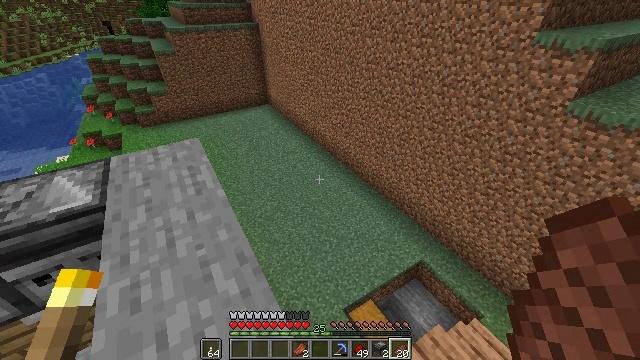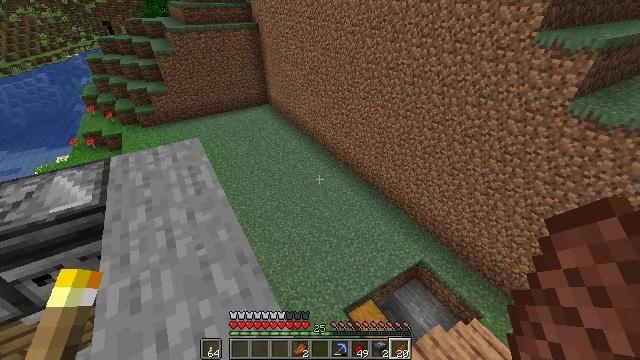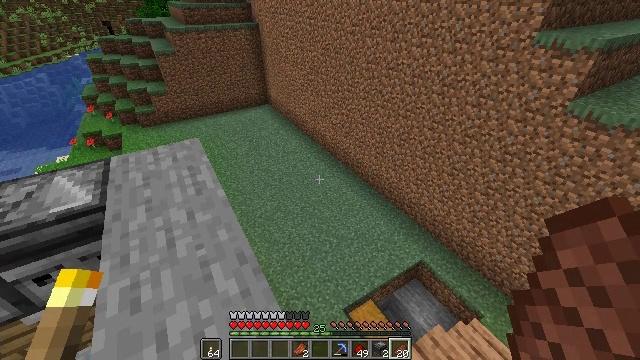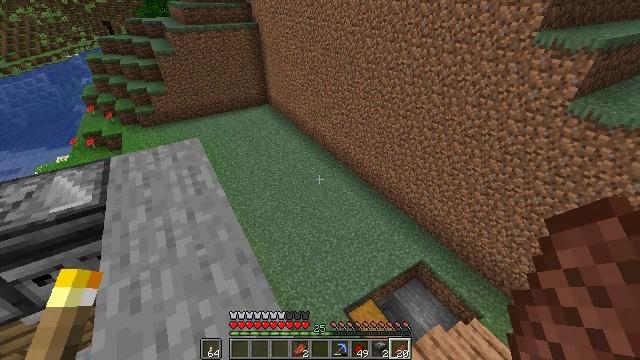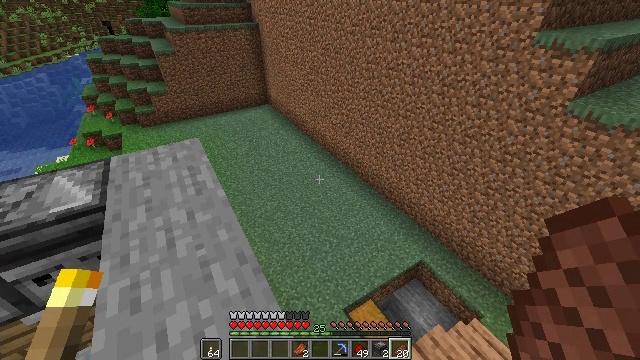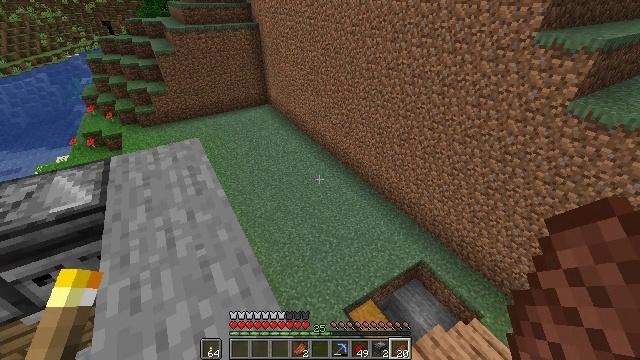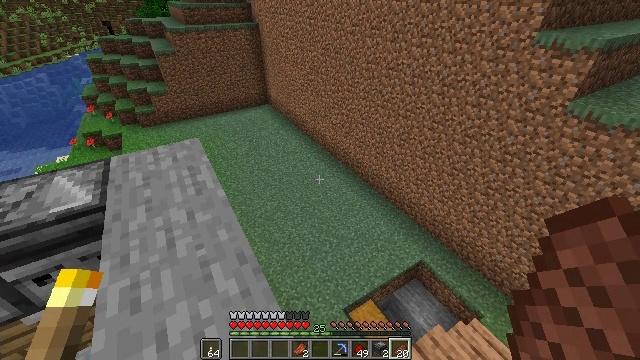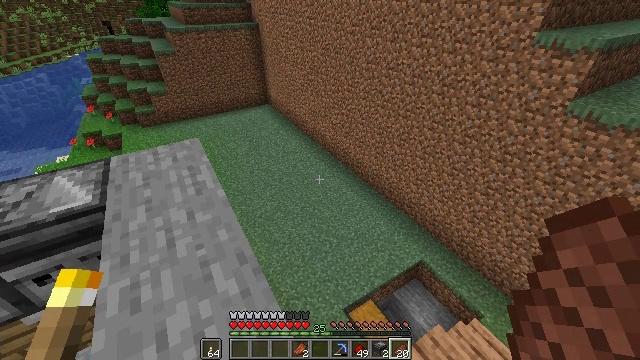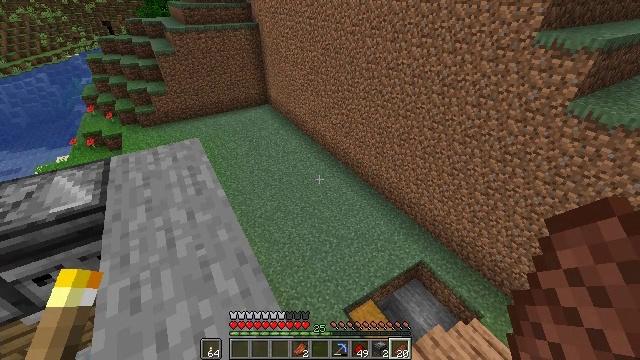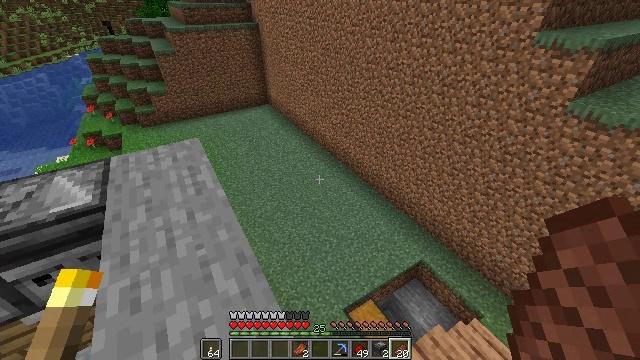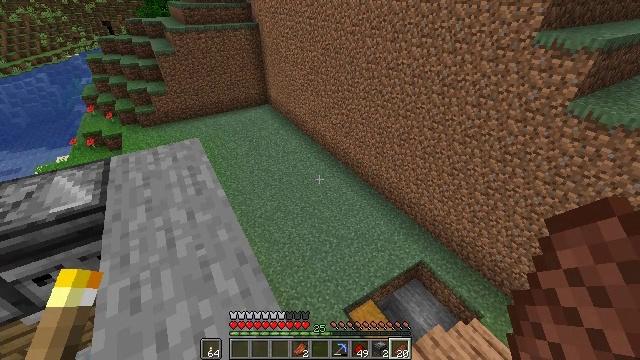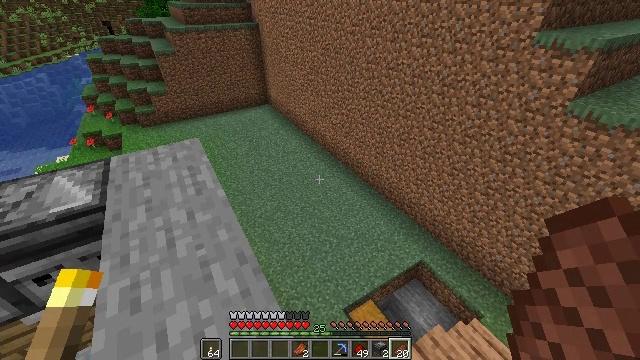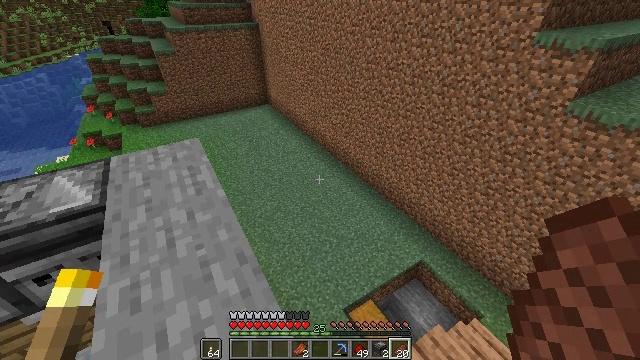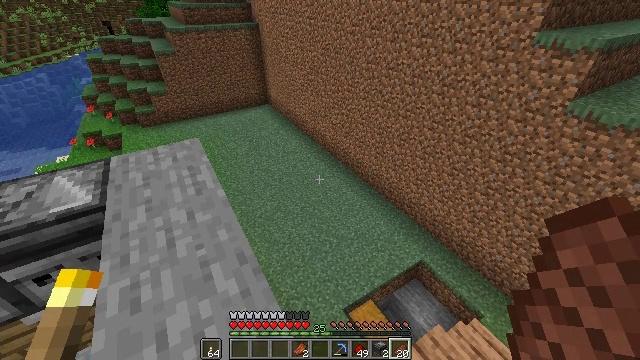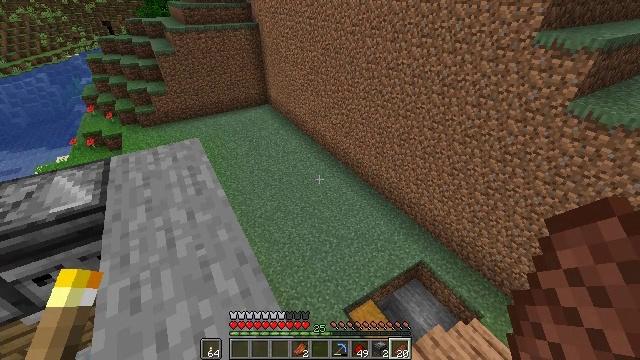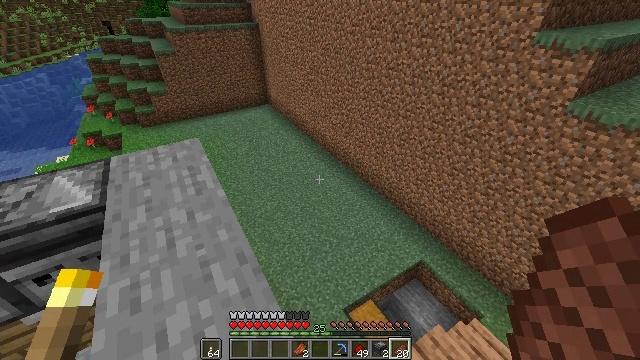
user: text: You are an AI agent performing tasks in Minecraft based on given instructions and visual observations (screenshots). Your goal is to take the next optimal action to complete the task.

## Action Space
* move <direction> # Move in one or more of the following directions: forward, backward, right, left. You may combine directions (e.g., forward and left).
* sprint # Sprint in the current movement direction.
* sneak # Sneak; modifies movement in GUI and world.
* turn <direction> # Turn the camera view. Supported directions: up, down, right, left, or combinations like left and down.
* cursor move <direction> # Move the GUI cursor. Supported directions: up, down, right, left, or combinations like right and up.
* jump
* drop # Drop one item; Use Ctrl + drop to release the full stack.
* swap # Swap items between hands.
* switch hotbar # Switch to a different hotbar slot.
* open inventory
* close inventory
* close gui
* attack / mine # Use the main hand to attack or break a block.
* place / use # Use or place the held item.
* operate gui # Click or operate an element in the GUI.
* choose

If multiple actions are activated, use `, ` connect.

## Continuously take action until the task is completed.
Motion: motion action
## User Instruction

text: Take black wool to craft a black carpet.
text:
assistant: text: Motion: no_op
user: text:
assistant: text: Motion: no_op
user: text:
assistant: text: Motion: no_op
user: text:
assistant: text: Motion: no_op
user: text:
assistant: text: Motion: no_op
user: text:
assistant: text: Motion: no_op
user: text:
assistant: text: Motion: no_op
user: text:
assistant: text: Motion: no_op
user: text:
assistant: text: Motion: no_op
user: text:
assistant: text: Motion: no_op
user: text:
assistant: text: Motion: no_op
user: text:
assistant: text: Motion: no_op
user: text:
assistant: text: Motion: no_op
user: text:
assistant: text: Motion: no_op
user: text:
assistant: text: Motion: no_op
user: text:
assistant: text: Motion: no_op
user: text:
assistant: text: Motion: no_op
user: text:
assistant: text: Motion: no_op
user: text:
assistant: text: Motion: no_op
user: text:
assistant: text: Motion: no_op
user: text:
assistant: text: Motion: no_op
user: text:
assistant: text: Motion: no_op
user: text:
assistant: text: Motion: no_op
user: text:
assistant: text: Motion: no_op
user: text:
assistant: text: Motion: no_op
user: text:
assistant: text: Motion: no_op
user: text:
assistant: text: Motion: no_op
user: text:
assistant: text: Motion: no_op
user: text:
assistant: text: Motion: no_op
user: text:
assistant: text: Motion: no_op